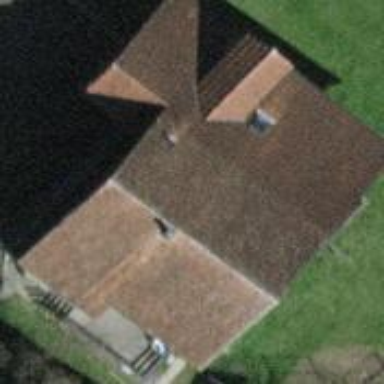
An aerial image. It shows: Farm building.